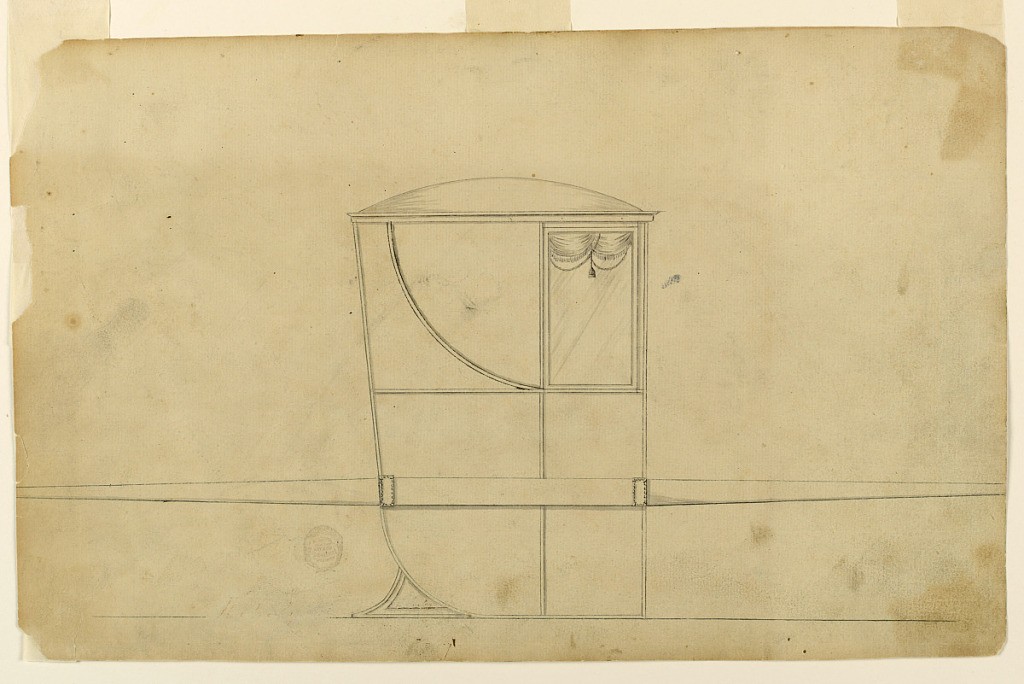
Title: Design for a sedan chair
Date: ca. 1780
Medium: Pen and ink, brush and gray water color on paper
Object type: Drawing
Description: Shown in profile turned toward right, without ornamentation.  The panel beside the window is subdivided by a curved stripe rising similar to the scroll in 1900-1-11.  Similar stripes frame the panels.  Erased from the left base line, probably: "W H Sq....." and a word in the foot.